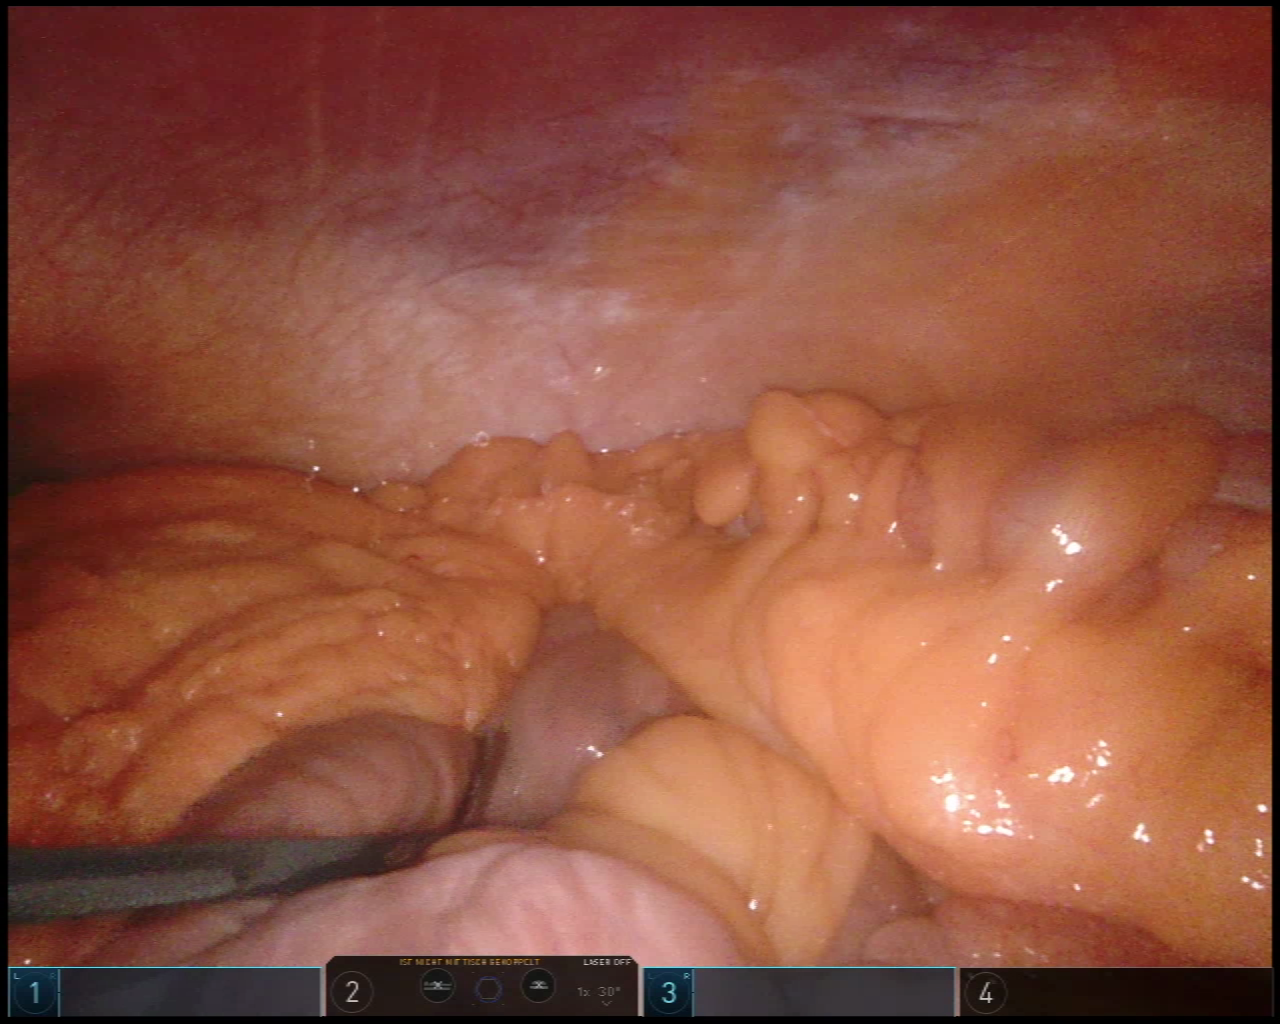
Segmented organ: abdominal_wall
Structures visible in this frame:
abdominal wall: yes
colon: yes
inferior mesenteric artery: no
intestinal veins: no
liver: no
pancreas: no
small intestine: yes
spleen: no
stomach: no
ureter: no
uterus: no
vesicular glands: no